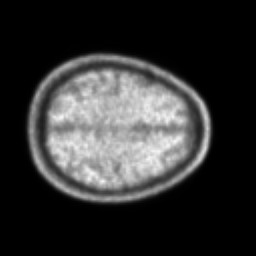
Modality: PET
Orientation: axial
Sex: male
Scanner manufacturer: ge